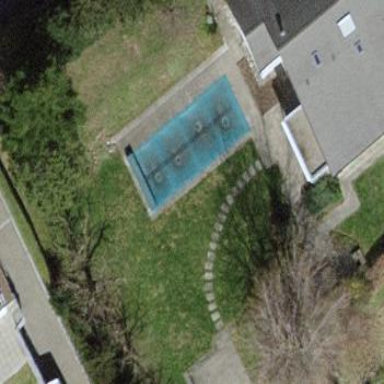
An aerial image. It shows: Outdoor swimming pool in leisure land.